The image is an STFT spectrogram (time versus frequency) of a rolling-element bearing's vibration signal. Classify the bearing condition as one of: normal, inner_race, outer_race, ball.
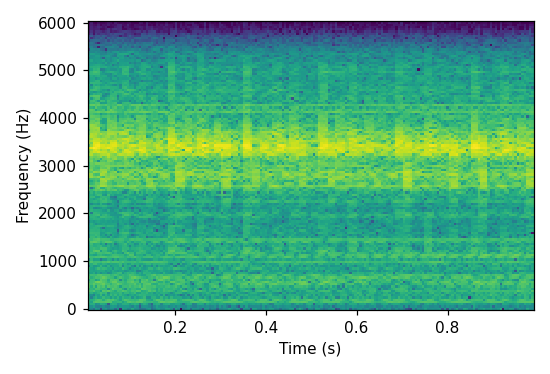
Answer: outer_race